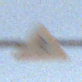
Verkehrszeichen: FussgaengerRechts
Umgebung: Outdoor, Nature
Tageszeit: SunriseSunset
Wetter: PartlyCloudy
Licht: Natural
Jahreszeit: NotSpecified
Kontrast: LowContrast